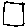
Label: square